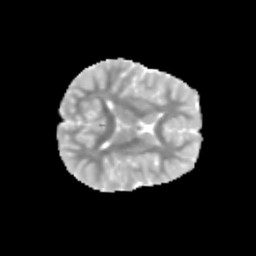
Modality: MD
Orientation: axial
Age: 9
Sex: female
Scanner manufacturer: siemens
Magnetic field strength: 3 T
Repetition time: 3.8 s
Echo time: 0.07 s